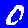
Digit: 0